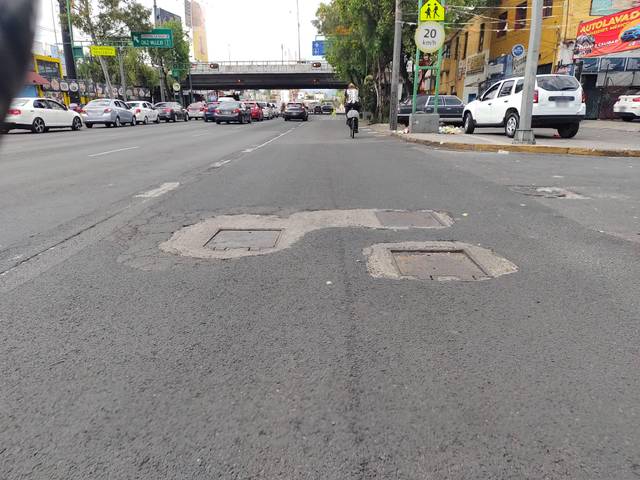
Region: Mexico
Coordinates: 19.464, -99.137